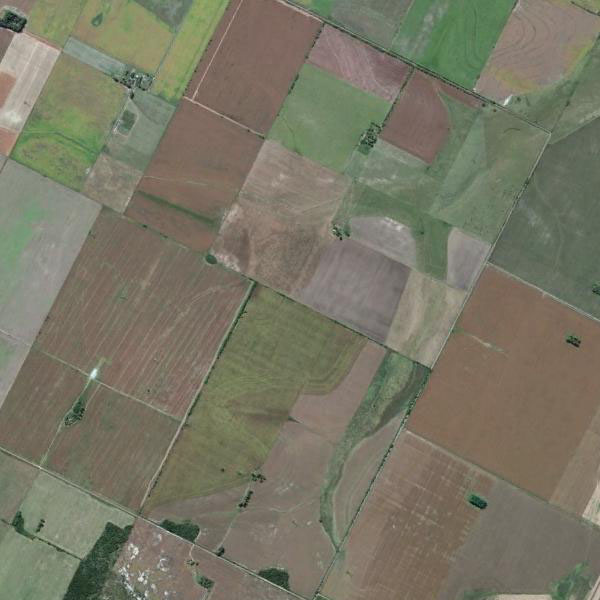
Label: Farmland